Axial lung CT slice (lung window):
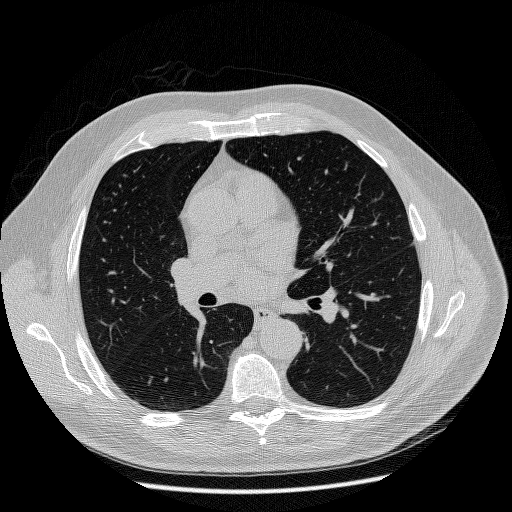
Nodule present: no